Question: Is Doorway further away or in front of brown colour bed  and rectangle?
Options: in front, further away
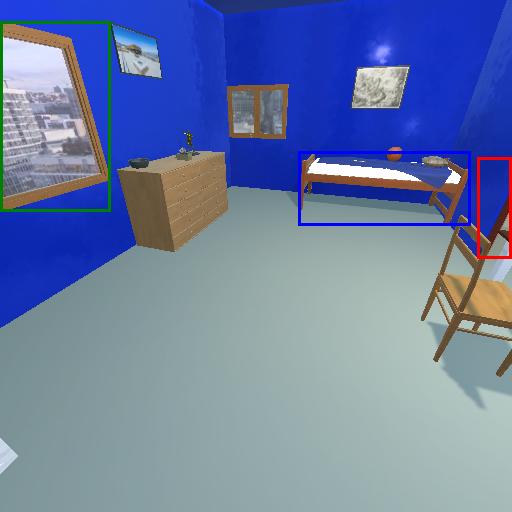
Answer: in front